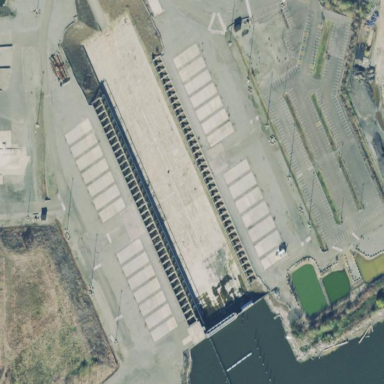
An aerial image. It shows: Industrial area used as shipyard.